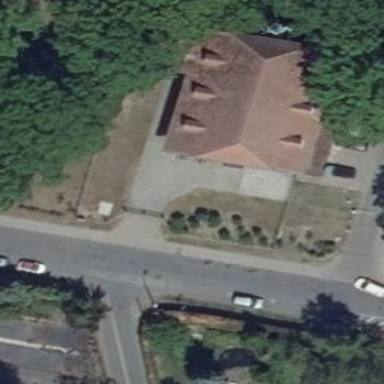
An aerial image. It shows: Residential building.